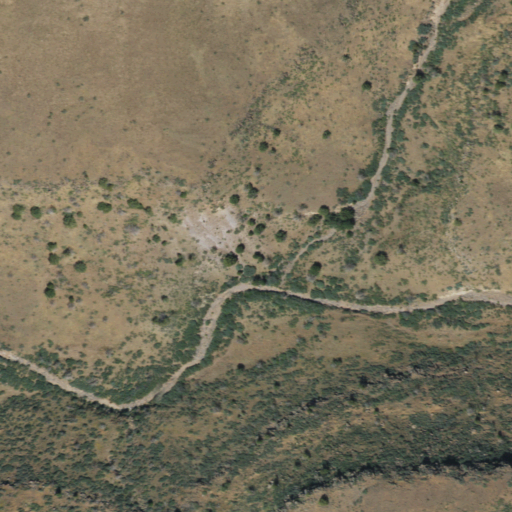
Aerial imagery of valley in Arizona named Rice Gulch containing only shrub